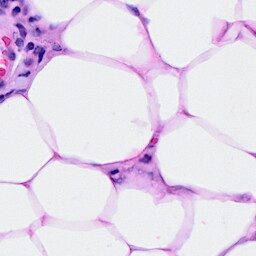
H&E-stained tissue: Breast